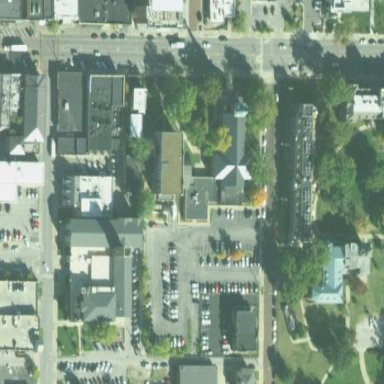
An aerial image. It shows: Building that serves as place of worship.